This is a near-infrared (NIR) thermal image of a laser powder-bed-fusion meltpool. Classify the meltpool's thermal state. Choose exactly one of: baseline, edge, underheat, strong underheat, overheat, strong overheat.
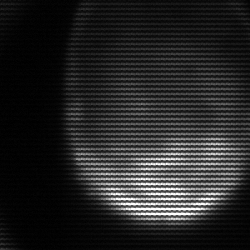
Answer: edge